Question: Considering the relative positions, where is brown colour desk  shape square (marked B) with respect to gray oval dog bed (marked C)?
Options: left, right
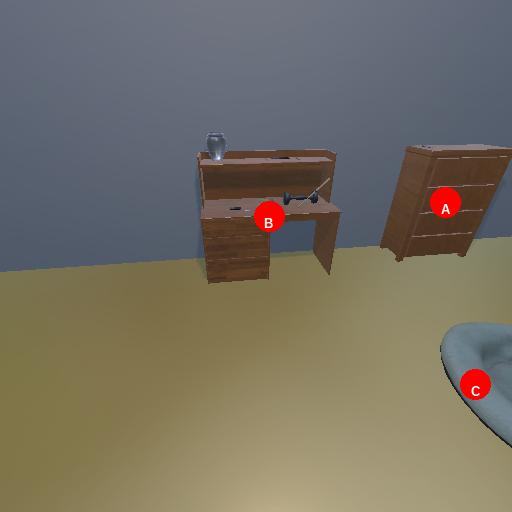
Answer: left